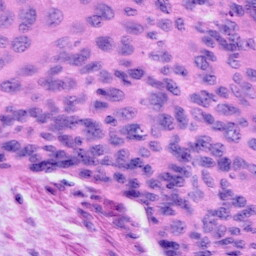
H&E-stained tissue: Cervix